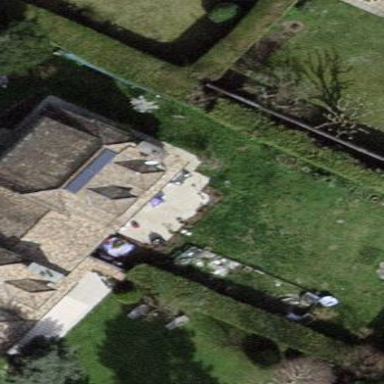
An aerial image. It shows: Garden enclosed by fence.